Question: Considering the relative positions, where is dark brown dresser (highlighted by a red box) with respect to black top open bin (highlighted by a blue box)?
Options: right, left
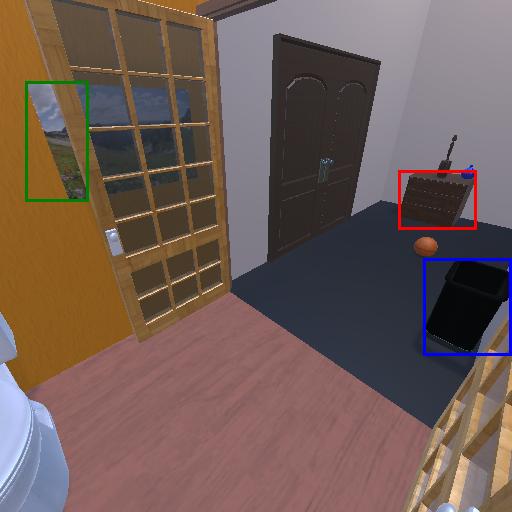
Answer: right